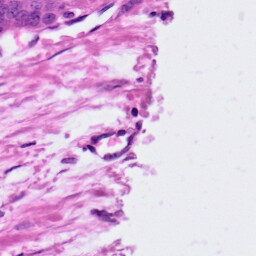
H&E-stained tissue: Ovarian